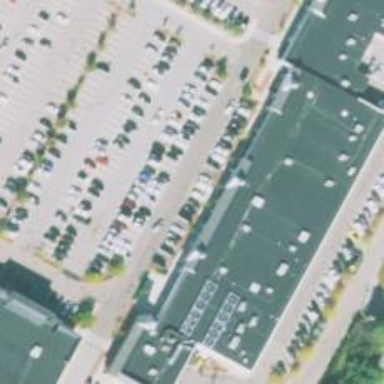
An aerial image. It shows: Parking space.